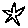
Label: star